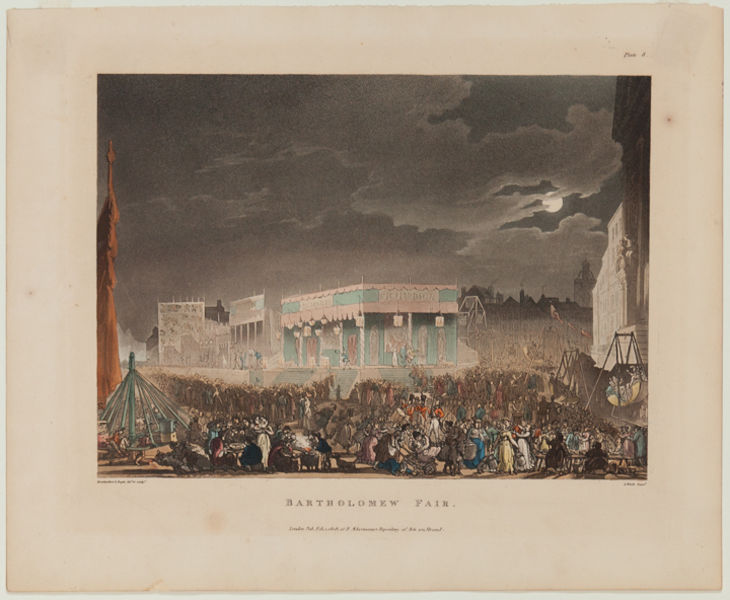
Titel: Bartholomew Fair, from The Microcosm of London
Künstler: Thomas Rowlandson
Standort: Amherst (Massachusetts, USA)
Institution: Mead Art Museum, Amherst College
Schlagwörter: gathering, men, people, red, white, women, black, print, clouds, building, evening, night, paper, frame, color, outside, moon, moonlight, war, fair, outdoors, lithograph, market, border, text, bartholomew fair, maypole, dlfjlsdjk, kfsdl, kfsdjlkj, dkfldk, lkdfjldk, dkfjldfjk, fkjdlfkf, dkfjdlfjk, kdfjdk, kfjdlfk, \fjdkj, fjdk, bartholomew